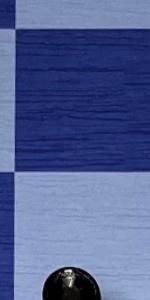
Label: Empty